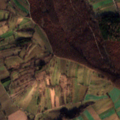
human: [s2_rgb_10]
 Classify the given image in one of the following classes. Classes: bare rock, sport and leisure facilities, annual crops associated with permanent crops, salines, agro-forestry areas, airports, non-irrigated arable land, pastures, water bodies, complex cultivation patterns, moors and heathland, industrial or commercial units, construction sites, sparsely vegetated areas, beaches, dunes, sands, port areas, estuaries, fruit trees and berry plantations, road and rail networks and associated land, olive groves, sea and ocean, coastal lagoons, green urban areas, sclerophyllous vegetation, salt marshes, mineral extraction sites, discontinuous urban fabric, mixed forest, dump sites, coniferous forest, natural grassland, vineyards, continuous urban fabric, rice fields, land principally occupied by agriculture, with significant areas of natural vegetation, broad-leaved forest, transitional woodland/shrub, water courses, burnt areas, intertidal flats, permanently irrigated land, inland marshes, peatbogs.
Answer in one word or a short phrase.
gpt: non-irrigated arable land, vineyards, broad-leaved forest